Interaction volume radius: 10 \u00c5
Interaction volume height: 45 \u00c5
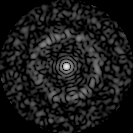
Disorder parameter: 0.8331